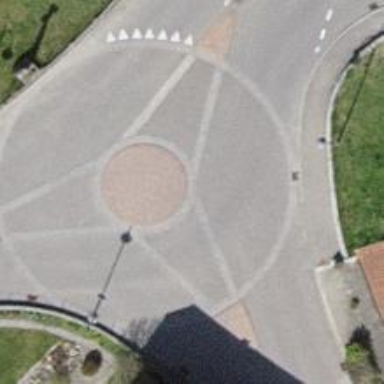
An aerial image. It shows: Mini roundabout on the road.